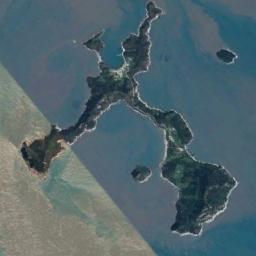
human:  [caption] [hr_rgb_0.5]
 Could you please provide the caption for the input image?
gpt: The irregular green island is surrounded by light blue and turquoise waters  There are mountains with green vegetation on the island, A white sand beach outside, And a small island next to it .

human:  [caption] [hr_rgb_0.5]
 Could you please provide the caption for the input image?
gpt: There are many trees on the island .

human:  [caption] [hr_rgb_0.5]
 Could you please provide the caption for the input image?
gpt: A big island and two small islands are surrounded by light blue waters .

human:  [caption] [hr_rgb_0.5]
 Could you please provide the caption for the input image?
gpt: There are many trees on the island .

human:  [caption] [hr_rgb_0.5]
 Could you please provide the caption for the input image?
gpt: The green island is on a blue sea .